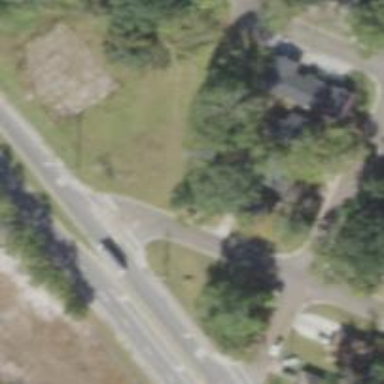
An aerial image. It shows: Marked road crossing.